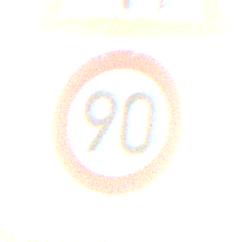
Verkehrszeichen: Geschwindigkeit90
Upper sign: KinderLinks
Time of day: SunriseSunset
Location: Outdoor (Nature)
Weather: PartlyCloudy
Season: NotSpecified
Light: Natural